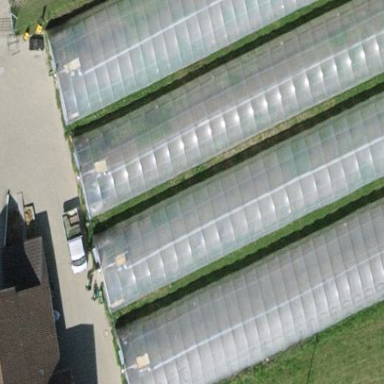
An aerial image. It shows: Greenhouse.